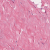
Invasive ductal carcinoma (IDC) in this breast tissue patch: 0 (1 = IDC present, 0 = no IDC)